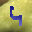
Label: 4